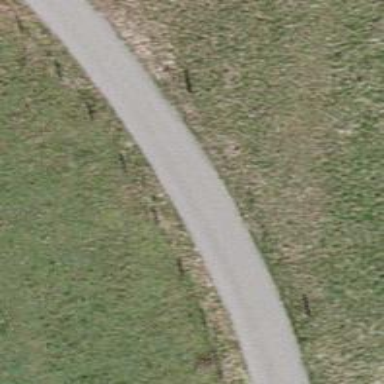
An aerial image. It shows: Paved track with Grade 1 surface.